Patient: sex F, age 56
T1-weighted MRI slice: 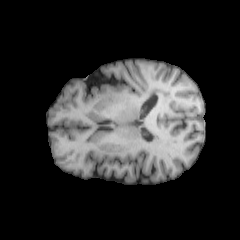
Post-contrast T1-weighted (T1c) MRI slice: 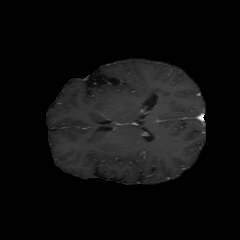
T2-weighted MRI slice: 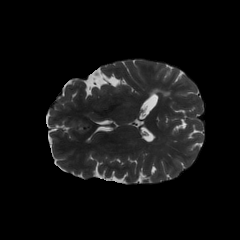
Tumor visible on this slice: no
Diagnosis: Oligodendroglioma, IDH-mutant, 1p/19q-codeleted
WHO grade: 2